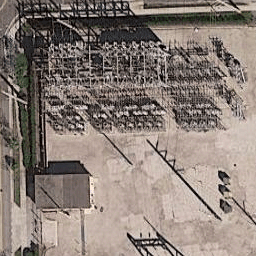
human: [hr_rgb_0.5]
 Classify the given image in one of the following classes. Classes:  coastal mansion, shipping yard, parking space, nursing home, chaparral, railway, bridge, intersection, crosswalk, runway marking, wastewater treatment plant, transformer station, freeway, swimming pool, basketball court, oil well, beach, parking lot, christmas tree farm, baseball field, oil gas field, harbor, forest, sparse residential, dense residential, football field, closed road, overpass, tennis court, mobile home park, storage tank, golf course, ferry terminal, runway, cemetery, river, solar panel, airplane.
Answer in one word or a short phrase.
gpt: transformer station